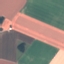
Land use / land cover: AnnualCrop